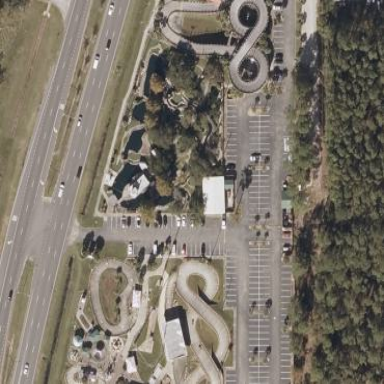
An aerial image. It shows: Miniature golf leisure land.